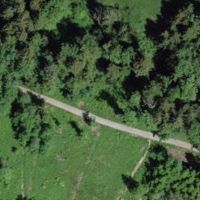
EUNIS habitat code: 43
Species observed at this site:
Geum rivale
Filipendula ulmaria